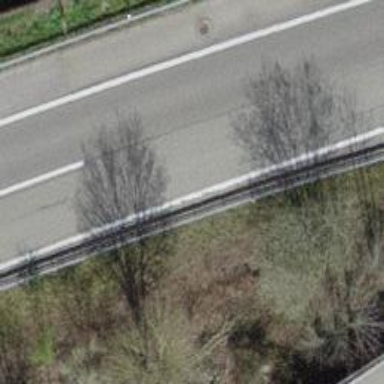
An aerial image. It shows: Asphalt motorway link.